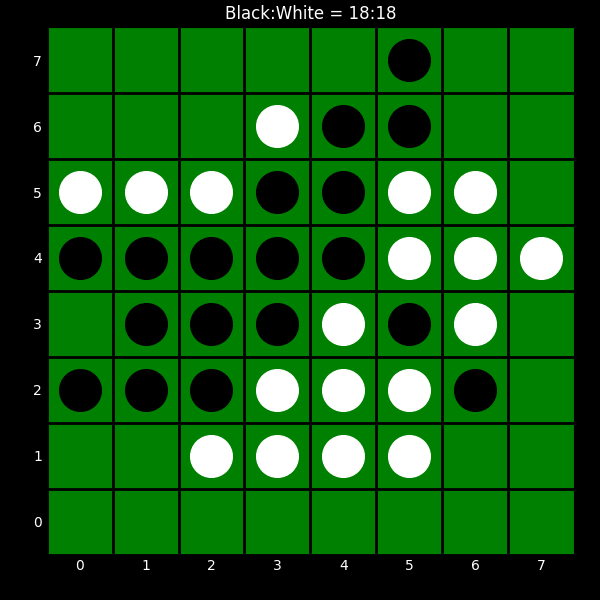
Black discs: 18
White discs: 18